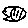
Label: fish